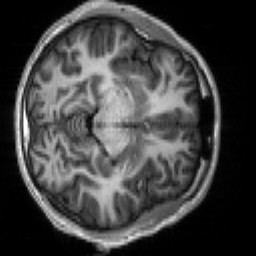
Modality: T1w
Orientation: axial
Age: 19
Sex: male
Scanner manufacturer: siemens
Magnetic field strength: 3 T
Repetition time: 2.3 s
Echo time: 0.00267 s